Question: I've been trying to debug my code for over an hour and I can't understand what is the problem.
I have this class as Vertex:
'''
class avl_node {
public:
T data;
int value;
int high;
avl_node *left, *right;
avl_node *parent;
'''
and I have this tree (before and after trying to insert 21 to the tree):

This is the ll rotate function:
'''
Status ll_rotation(avl_node<T> *v) {
avl_node<T>* tmp = v->left;
v->left = tmp->right;
if (tmp->right){
tmp->right->parent = v;
}
tmp->right = v;
tmp->parent = v->parent;
v->parent = tmp;
if (this->root == v) {
this->root = tmp;
}
return OK;
}
'''
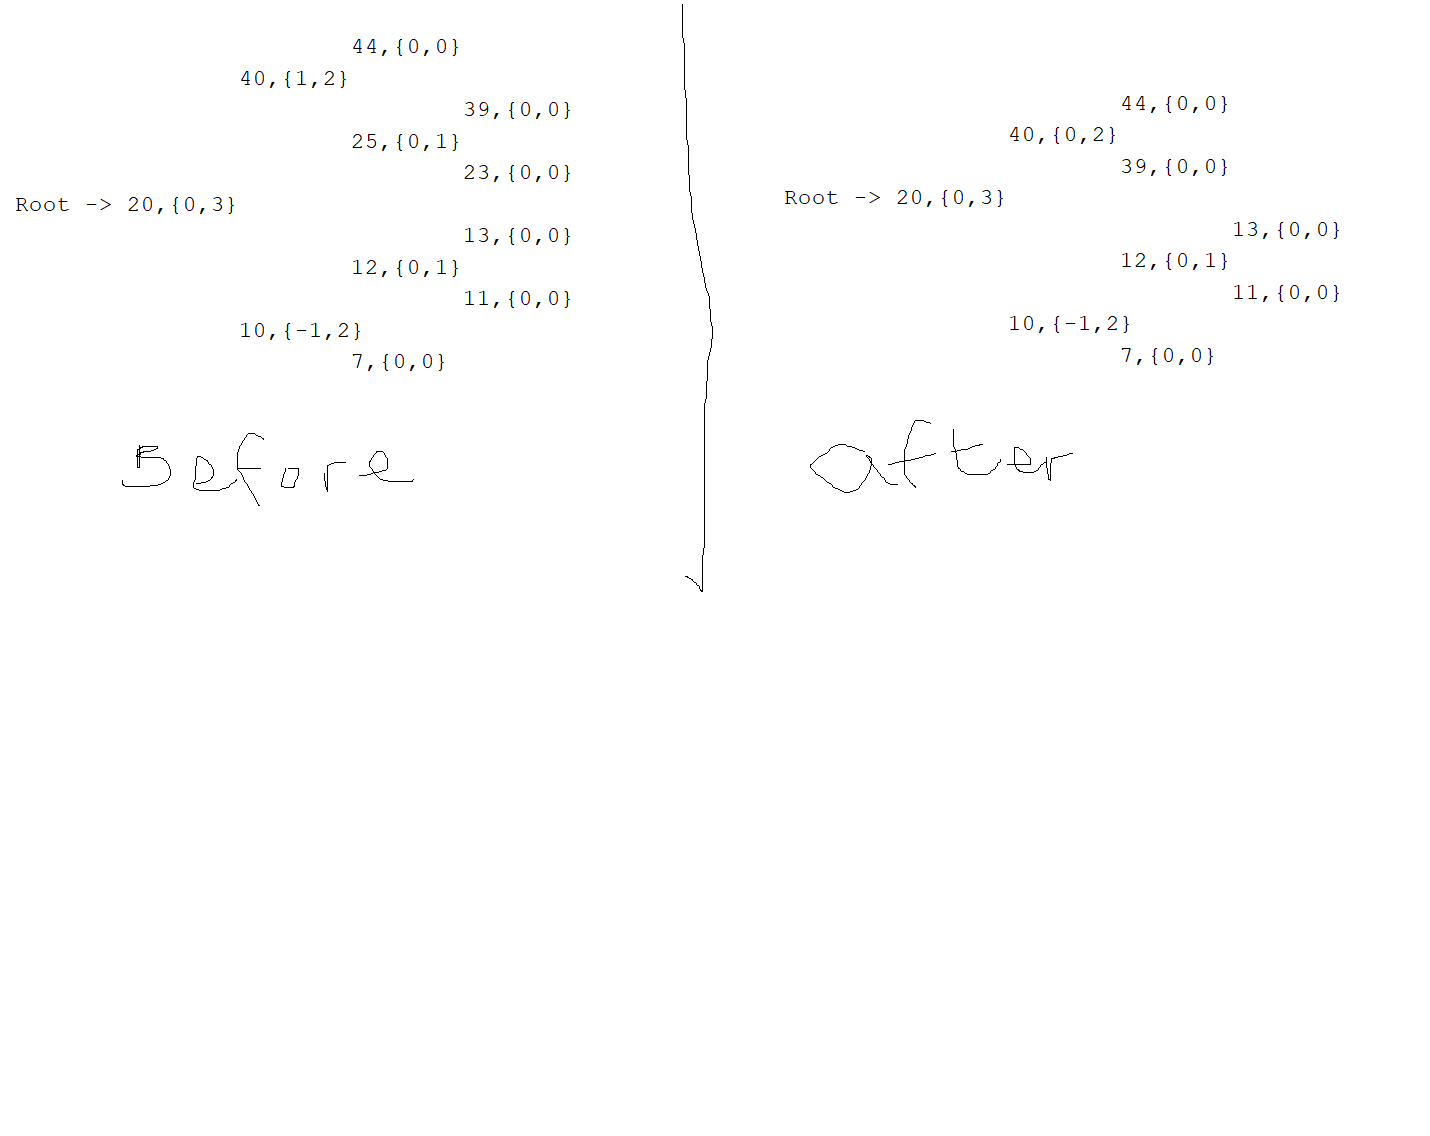
Answer: You are not updating the 'left' or 'right' pointer of the parent of 'v'. There may be some other issues, as well. Here is some code from my working implementation. The variable names are different, but you can compare it with yours and see what operations you're missing. The 'update_height' function that is called at the end traverses up the tree updating the height of every node as it goes.
'''
template<typename K, typename V>
void AVLTree<K,V>::right_rotate(AVLNode<K,V> *node)
{
auto hold = node->left;
if (node == root)
{
root = hold;
}
else if (node == node->parent->left)
{
node->parent->left = hold;
}
else
{
node->parent->right = hold;
}
hold->parent = node->parent;
node->left = node->left->right;
if (node->left)
{
node->left->parent = node;
}
hold->right = node;
node->parent = hold;
update_height(node);
}
'''